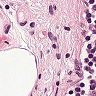
Metastatic tissue present: no